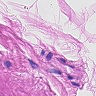
Metastatic tissue present: no